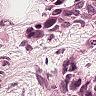
Metastatic tissue present: yes